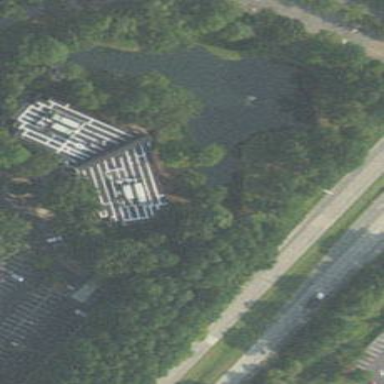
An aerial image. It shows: Building.